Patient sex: M
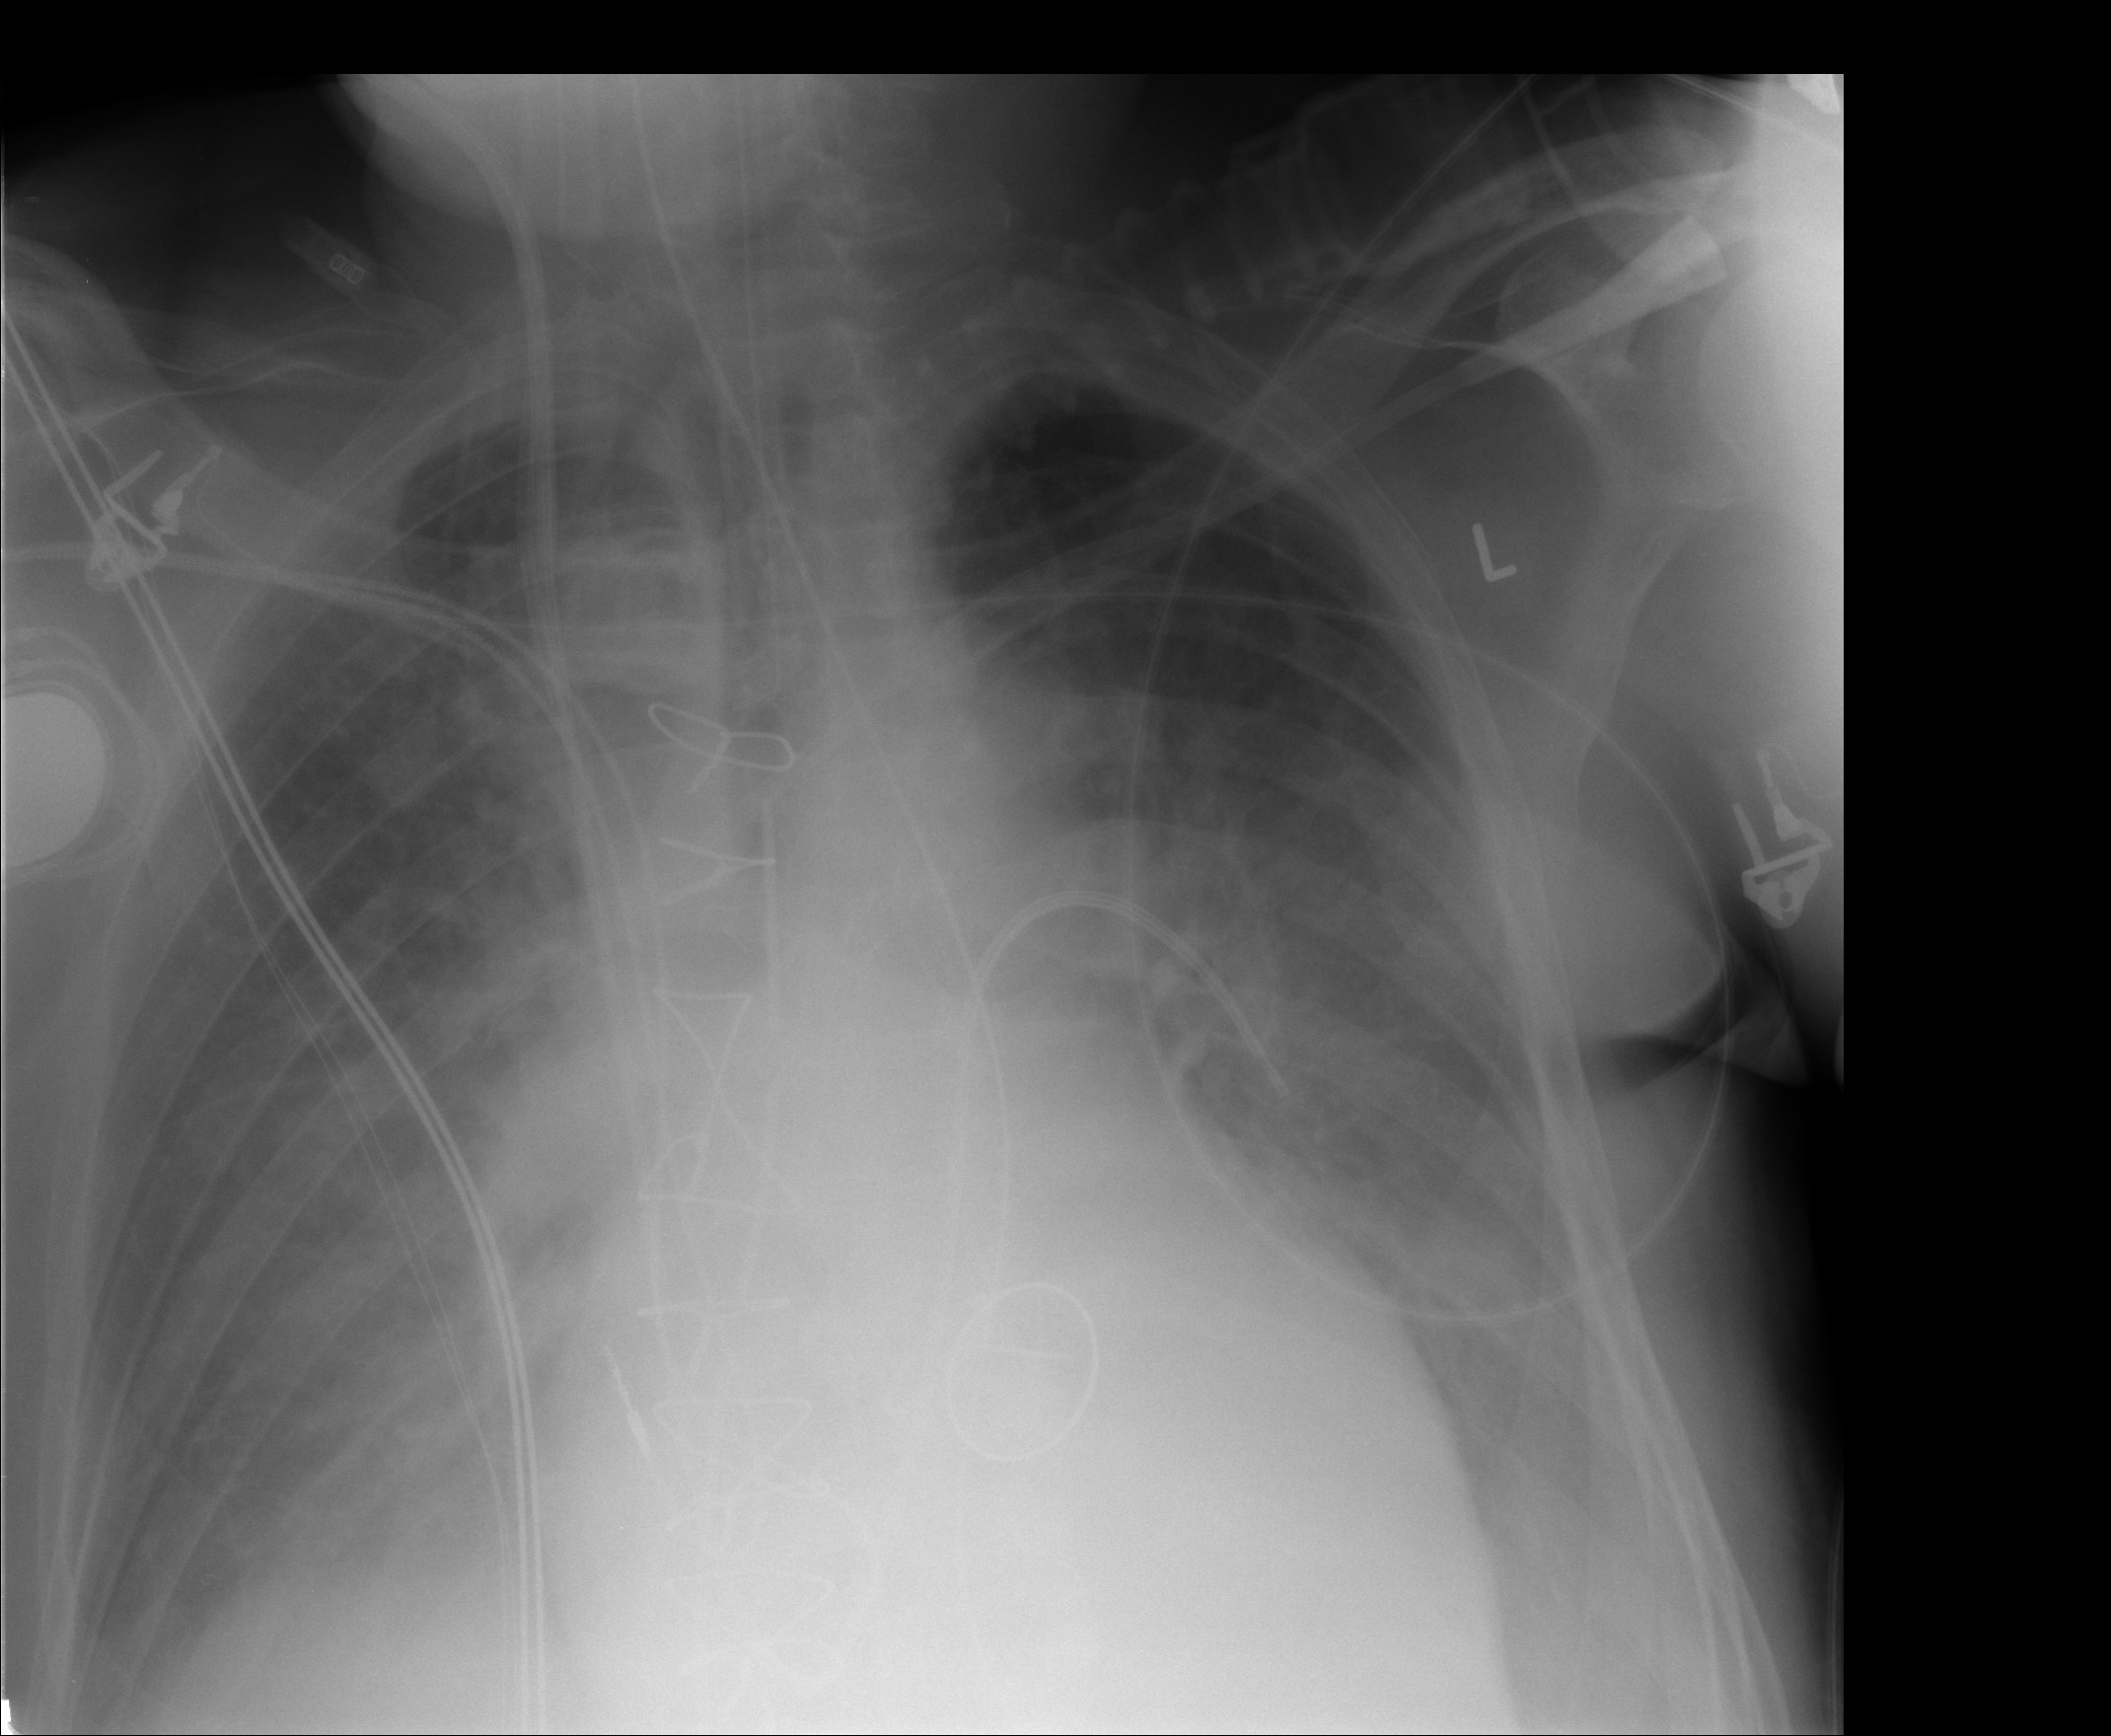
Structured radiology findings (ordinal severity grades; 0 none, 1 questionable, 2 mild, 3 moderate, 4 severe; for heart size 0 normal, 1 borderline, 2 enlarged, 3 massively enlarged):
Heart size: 2
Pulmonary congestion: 3
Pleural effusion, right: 2
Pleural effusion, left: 2
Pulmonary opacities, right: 1
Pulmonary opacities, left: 1
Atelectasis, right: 2
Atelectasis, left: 2